Aerial crown-view tile of a tropical tree (Barro Colorado Island, Panama), acquired 20241112:
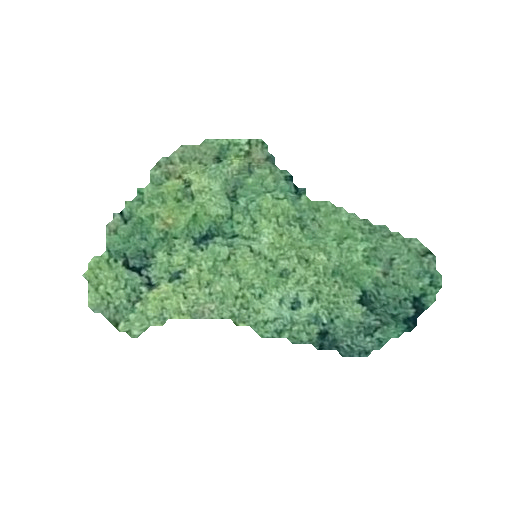
Species: Prioria copaifera
GBIF accepted scientific name: Prioria copaifera
Crown area: 75.846 m²